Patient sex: F
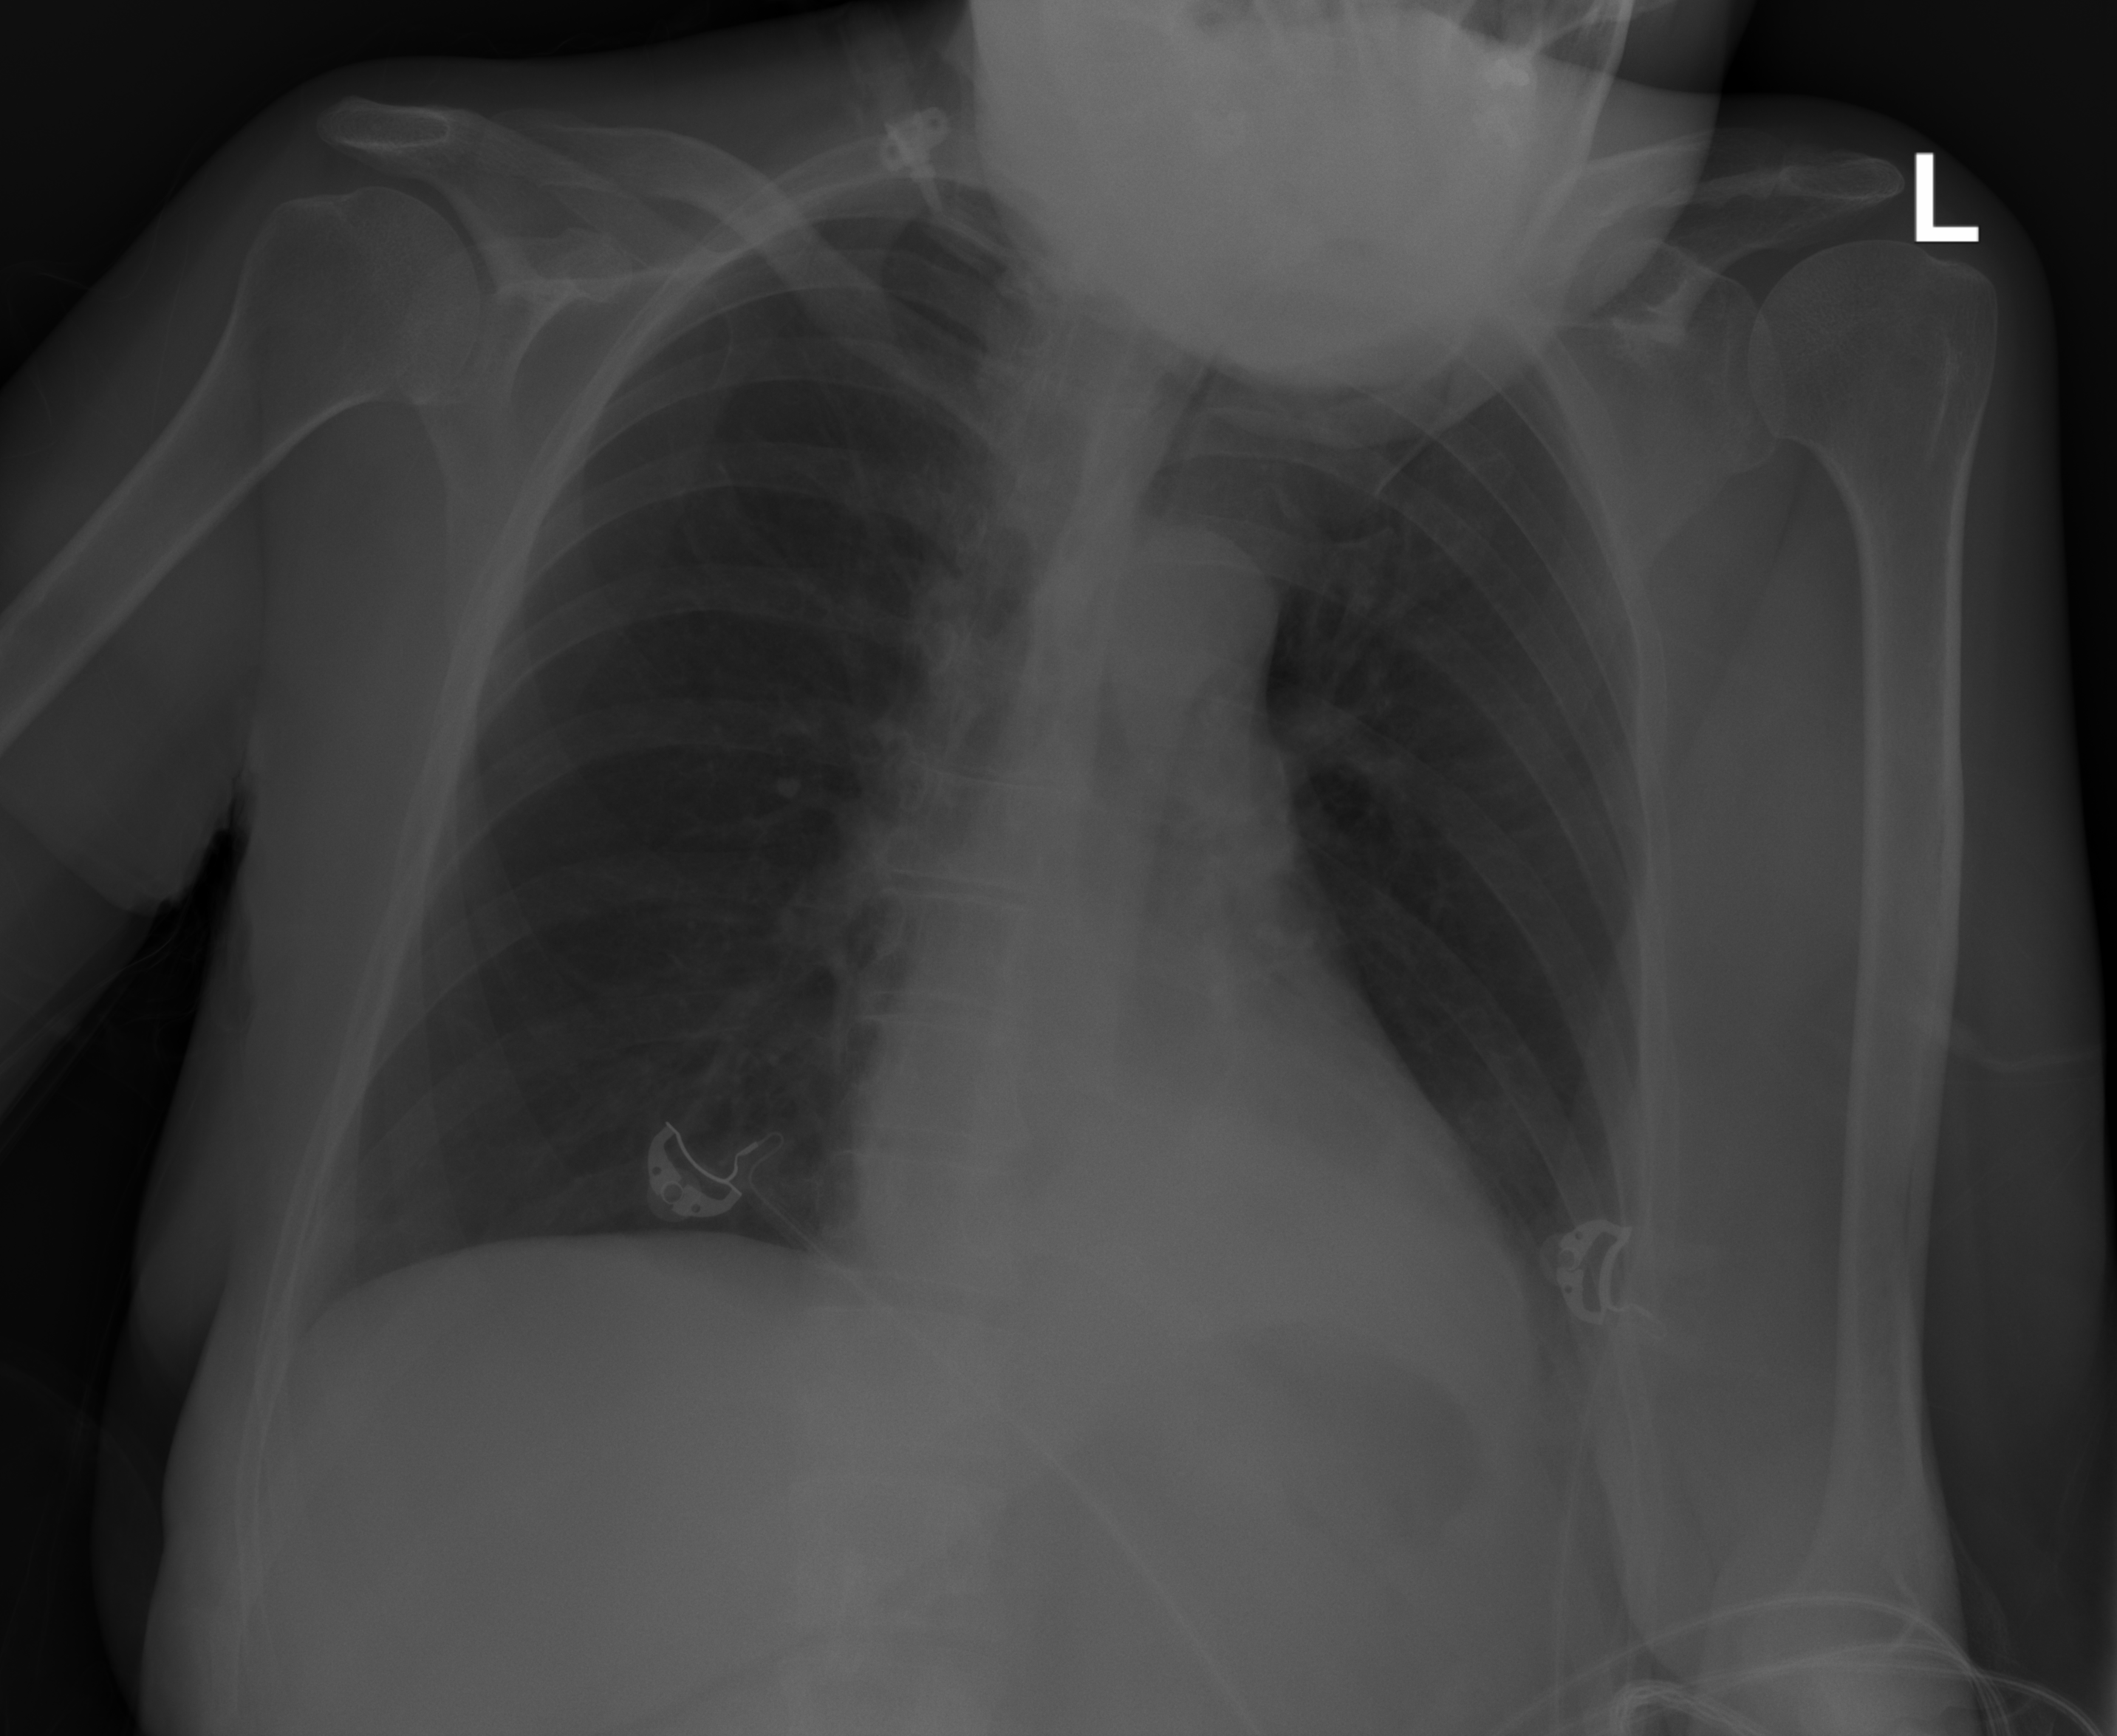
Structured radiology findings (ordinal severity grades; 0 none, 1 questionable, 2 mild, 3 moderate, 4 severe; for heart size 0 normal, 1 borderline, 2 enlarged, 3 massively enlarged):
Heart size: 0
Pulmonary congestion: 0
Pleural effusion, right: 0
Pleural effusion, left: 1
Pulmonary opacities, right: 0
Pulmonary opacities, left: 0
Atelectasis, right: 0
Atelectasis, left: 0